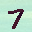
Label: 7